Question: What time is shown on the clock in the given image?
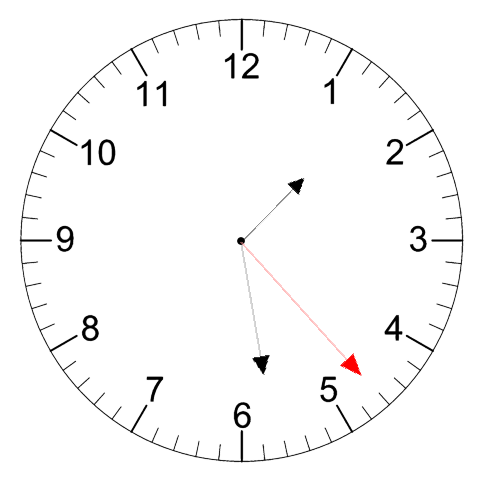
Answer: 01:28:23